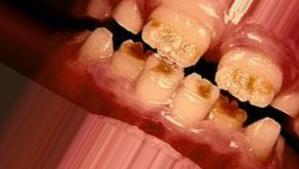
Condition: Tooth Discoloration